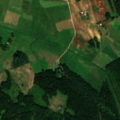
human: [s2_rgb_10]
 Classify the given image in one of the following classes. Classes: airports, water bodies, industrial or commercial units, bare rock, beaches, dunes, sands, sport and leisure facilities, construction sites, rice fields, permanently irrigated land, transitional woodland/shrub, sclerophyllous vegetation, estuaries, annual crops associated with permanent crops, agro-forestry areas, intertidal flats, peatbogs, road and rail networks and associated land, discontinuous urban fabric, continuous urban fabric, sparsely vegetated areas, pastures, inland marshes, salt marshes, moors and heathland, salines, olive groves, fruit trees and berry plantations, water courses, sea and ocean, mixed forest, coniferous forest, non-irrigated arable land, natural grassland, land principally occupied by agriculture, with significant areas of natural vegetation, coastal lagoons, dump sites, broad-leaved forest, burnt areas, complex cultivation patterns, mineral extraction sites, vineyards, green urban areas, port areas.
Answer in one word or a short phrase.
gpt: pastures, complex cultivation patterns, land principally occupied by agriculture, with significant areas of natural vegetation, broad-leaved forest, mixed forest